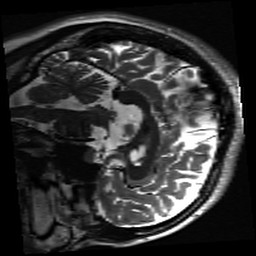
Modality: inplaneT2
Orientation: sagittal